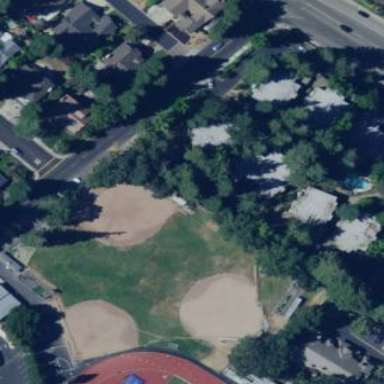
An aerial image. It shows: Softball pitch for leisure and sport activities.